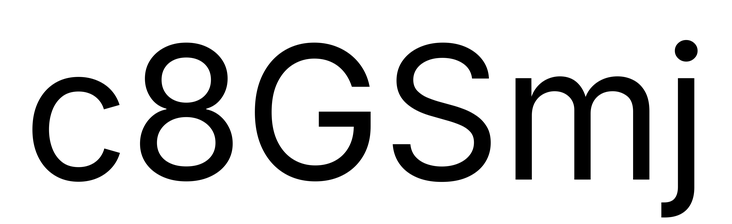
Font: Inter_Regular